Field crop: maize
Growth stage: 1
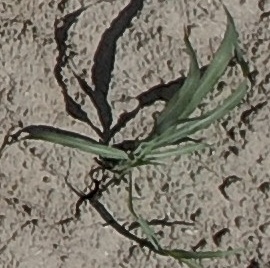
Species: sorghum